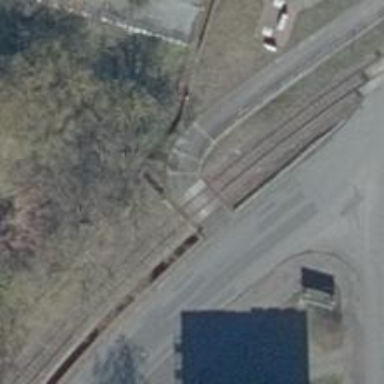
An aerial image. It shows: Railway crossing.